Question: For a while I've been trying to implement this feature into my HTML5 Canvas using JavaScript. Here's an example picture:

You can see above an example I just draw to help myself telling you what I'm trying to achieve.
What I'm trying to do is the following: There's a given X,Y coordinate on the canvas, this point is the fixed starting point of the two lines. The angle between the two lines should always be fixed, for example: 40deg. The two lines should follow the mouse with a fixed angle between them. Searching the site I could achieve the following state of this feature:
Based on <URL> I could create the two lines that follow the mouse, and both lines' end points are always 100px far from the mouse, but, of course, that doesn't give me a fixed angle, the angle changes as I move the mouse around on the canvas.
Here's the part of my JS code that draws the two lines:
'''
context.clearRect(0, 0, canvas.width, canvas.height);
context.beginPath();
context.moveTo(xcoord, ycoord);
context.lineTo(ev._x+100, ev._y);
context.stroke();
context.closePath();
context.beginPath();
context.moveTo(xcoord, ycoord);
context.lineTo(ev._x-100, ev._y);
context.stroke();
context.closePath();
'''
If I click with my mouse and I don't release the button, the two lines are following the mouse, that's why the 'context.clearRect' part is there.
Any help would be greatly appreciated as I can't solve this problem by myself.
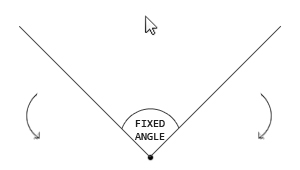
Answer: First, get the wanted line length:
'''
var delta = {x: event.x - coord.x, y: event.y - coord.y};
var len = Math.sqrt(delta.x*delta.x + delta.y*delta.y);
'''
Then get the angle (with <URL>, and add the 40deg:
'''
var angle = Math.atan2(delta.y, delta.x);
var angle_left = angle + 40 / 180 * Math.PI;
var angle_right = angle - 40 / 180 * Math.PI;
'''
Now you can get the points from this:
'''
var left = {
x: coord.x + Math.cos(angle_left) * len,
y: coord.y + Math.sin(angle_left) * len
};
var right = {
x: coord.x + Math.cos(angle_right) * len,
y: coord.y + Math.sin(angle_right) * len
};
'''
(<URL>